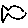
Label: fish